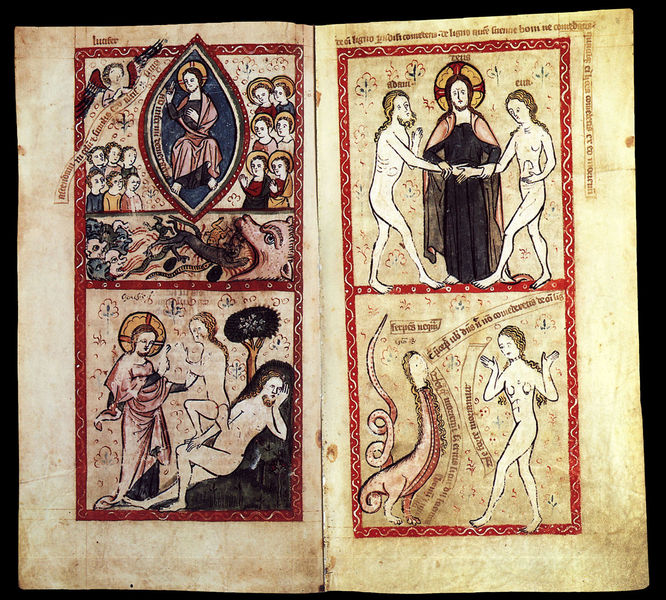
Titel: Heilsspiegel
Schlagwörter: baum, gott, nackt, grün, frankreich, rot, bibel, mensch, kirche, engel, apfel, schrift, adam, eva, buch, schlange, pergament, christus, jesus, sündenfall, altes testament, hölle, teufel, fall, maria, miniatur, adam und eva, baum der erkenntnis, handschrift, monster, spruchband, psalter, jünstes gericht, illumination, 1200, book of celts